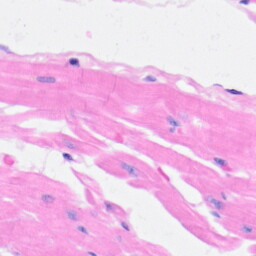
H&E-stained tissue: Heart